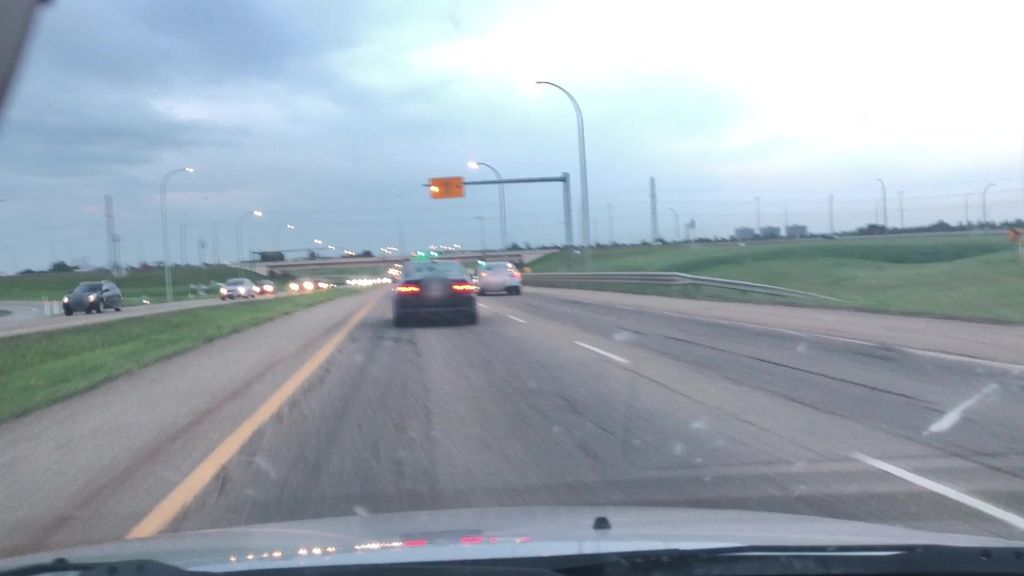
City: edmonton